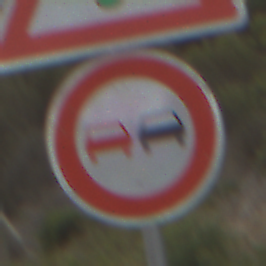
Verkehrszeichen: Ueberholverbot
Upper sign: Lichtzeichenanlage
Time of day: Midday
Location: Outdoor (Nature)
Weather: Overcast
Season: NotSpecified
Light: Natural